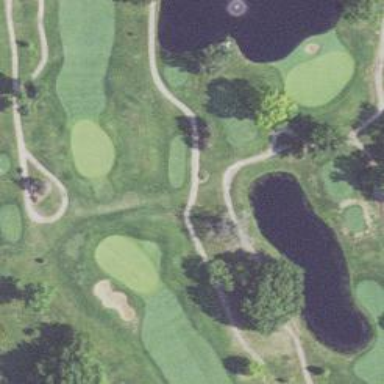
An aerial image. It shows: Path for both road and golf.